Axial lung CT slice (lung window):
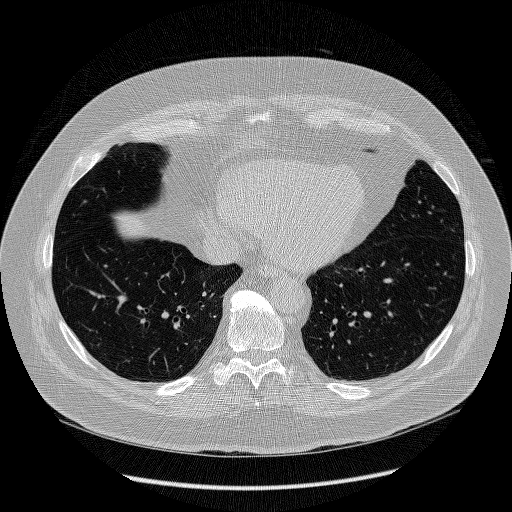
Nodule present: no